Question: I get following response from database. about array of classes where classes are nested in groups and finally students.
'''
"Response":[
{
"Id":1,"Name":"Class 1","Location":"Building 1","Groups":[
{
"Id":1,"Name":"GB1","Students":[
{
"Id":1,"Name":"Mike","RollNo":"1","Performance":{
"Id":1,"Math":"90","Physics":"70","English":"60"
}
},{
"Id":2,"Name":"John","RollNo":"2","Performance":{
"Id":2,"Math":"90","Physics":"70","English":"60"
}
},{
"Id":3,"Name":"Muffin","RollNo":"3","Performance":{
"Id":3,"Math":"90","Physics":"90","English":"90"
}
}
]
}, {
"Id":2,"Name":"GB2","Students":[
{
"Id":4,"Name":"Ema","RollNo":"1","Performance":{
"Id":4,"Math":"90","Physics":"70","English":"60"
}
},{
"Id":5,"Name":"Sunny","RollNo":"2","Performance":{
"Id":5,"Math":"90","Physics":"70","English":"60"
}
},{
"Id":6,"Name":"Jen","RollNo":"3","Performance":{
"Id":6,"Math":"90","Physics":"90","English":"90"
}
}
]
}
]
},{
"Id":2,"Name":"Class 2","Location":"Building 1","Groups":[
{
"Id":3,"Name":"G1","Students":[
{
"Id":7,"Name":"Ron","RollNo":"1","Performance":{
"Id":7,"Math":"90","Physics":"70","English":"60"
}
},{
"Id":8,"Name":"Kaka","RollNo":"2","Performance":{
"Id":8,"Math":"90","Physics":"70","English":"60"
}
},{
"Id":9,"Name":"Mark","RollNo":"3","Performance":{
"Id":9,"Math":"90","Physics":"90","English":"90"
}
}
]
}, {
"Id":4,"Name":"G2","Students":[
{
"Id":10,"Name":"Lily","RollNo":"1","Performance":{
"Id":10,"Math":"90","Physics":"70","English":"60"
}
},{
"Id":11,"Name":"Lina","RollNo":"2","Performance":{
"Id":11,"Math":"90","Physics":"70","English":"60"
}
},{
"Id":12,"Name":"Linda","RollNo":"3","Performance":{
"Id":12,"Math":"90","Physics":"90","English":"90"
}
}
]
}
]
}
]
'''
Now I want to create a table like this using colspan.

Could anyone help me to do this using ng-repeat and angularjs ? can't figure out how to merge this columns dynamically. So far I managed to do last part using flatten array option.
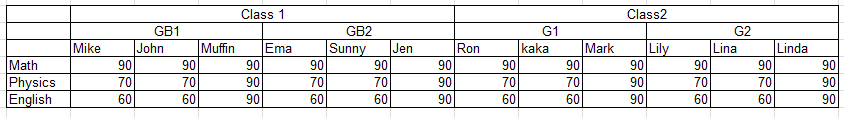
Answer: Although in this solution I had to add add few JavaScript method I still expect to see a better solution and accept as an answer. <URL>
'''
<!DOCTYPE html>
<html ng-app = "demo">
<head>
<script data-require="angular.js@*" data-semver="1.3.0-beta.5" src="https://code.angularjs.org/1.3.0-beta.5/angular.js"></script>
<link rel="stylesheet" href="style.css" />
<script src="script.js"></script>
</head>
<body ng-controller = "demoCtrl">
<h1>Hello Plunker!</h1>
<br>
<table>
<tr>
<td>Class name</td>
<td colspan="{{lengthCount(r)}}" ng-repeat ="r in response" >
{{r.Name}}
</td>
</tr>
<tr>
<td>Group name</td>
<td colspan="{{gr.Students.length}}" ng-repeat ="gr in Groups" >
{{gr.Name}}
</td>
</tr>
<tr>
<td>Student name</td>
<td ng-repeat ="st in Studs" >
{{st.Name}}
</td>
</tr>
<tr>
<td>Maths</td>
<td ng-repeat ="st in Studs" >
{{st.Performance.Math}}
</td>
</tr>
<tr>
<td>Physics</td>
<td ng-repeat ="st in Studs" >
{{st.Performance.Physics}}
</td>
</tr>
<tr>
<td>English</td>
<td ng-repeat ="st in Studs" >
{{st.Performance.English}}
</td>
</tr>
</table>
<br>
</body>
</html>
'''
Code goes here
'''
angular.module("demo",[])
.controller("demoCtrl", ['$scope', function($scope){
$scope.response = response;
function flattenArray(array, fn) {
var output = [];
console.log("<i was flatten here");
for (var i = 0; i < array.length; ++i) {
var result = fn(array[i]);
if (result)
output = output.concat(result);
}
return output;
}
$scope.lengthCount = function(obj) {
var k = 0;
console.log("<i was flatten here");
for (var i = 0; i < obj.Groups.length; ++i) {
k= k+ obj.Groups[i].Students.length;
}
return k;
}
$scope.Groups = flattenArray($scope.response, function (item) {
console.log("<i was here");
return item.Groups;
});
$scope.Studs = flattenArray($scope.Groups, function (item) {
console.log("<i was here");
return item.Students;
});
}]);
var response = [{
"Id":1,"Name":"Class 1","Location":"Building 1","Groups":[
{
"Id":1,"Name":"GB1","Students":[
{
"Id":1,"Name":"Mike","RollNo":"1","Performance":{
"Id":1,"Math":"90","Physics":"70","English":"60"
}
},{
"Id":2,"Name":"John","RollNo":"2","Performance":{
"Id":2,"Math":"90","Physics":"70","English":"60"
}
},{
"Id":3,"Name":"Muffin","RollNo":"3","Performance":{
"Id":3,"Math":"90","Physics":"90","English":"90"
}
}
]
}, {
"Id":2,"Name":"GB2","Students":[
{
"Id":4,"Name":"Ema","RollNo":"1","Performance":{
"Id":4,"Math":"90","Physics":"70","English":"60"
}
},{
"Id":5,"Name":"Sunny","RollNo":"2","Performance":{
"Id":5,"Math":"90","Physics":"70","English":"60"
}
},{
"Id":6,"Name":"Jen","RollNo":"3","Performance":{
"Id":6,"Math":"90","Physics":"90","English":"90"
}
}
]
}
]
},{
"Id":2,"Name":"Class 2","Location":"Building 1","Groups":[
{
"Id":3,"Name":"G1","Students":[
{
"Id":7,"Name":"Ron","RollNo":"1","Performance":{
"Id":7,"Math":"90","Physics":"70","English":"60"
}
},{
"Id":8,"Name":"Kaka","RollNo":"2","Performance":{
"Id":8,"Math":"90","Physics":"70","English":"60"
}
},{
"Id":9,"Name":"Mark","RollNo":"3","Performance":{
"Id":9,"Math":"90","Physics":"90","English":"90"
}
}
]
}, {
"Id":4,"Name":"G2","Students":[
{
"Id":10,"Name":"Lily","RollNo":"1","Performance":{
"Id":10,"Math":"90","Physics":"70","English":"60"
}
},{
"Id":11,"Name":"Lina","RollNo":"2","Performance":{
"Id":11,"Math":"90","Physics":"70","English":"60"
}
},{
"Id":12,"Name":"Linda","RollNo":"3","Performance":{
"Id":12,"Math":"90","Physics":"90","English":"90"
}
}
]
}
]
}
]
'''